Question: How can a scatterplot be drawn from this dataframe in R?
'''
A B C D
5 0 0 0
0 7 9 0
'''
The plot should be in such a way that one axis label should be 'A B C D' (the column names) and the other axis should be labelled from 0 to 20.
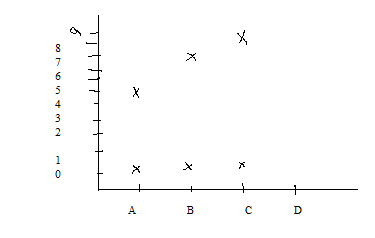
Answer: You may try this:
The data needs to be formatted slightly. I use 'melt' from 'reshape2' package to convert the data to below format.
'''
library(reshape2)
data = melt(data, measure.vars = c("A","B","C","D"))
'''
Now 'data' looks like this :
'''
> data
variable value
1 A 5
2 A 0
3 B 0
4 B 7
5 C 0
6 C 9
7 D 0
8 D 0
'''
:
Using 'ggplot', in an effort to mirror your pic...
'''
library(ggplot2)
ggplot(data, aes(x=variable, y = value)) + geom_point(shape = 3)
'''
<URL>